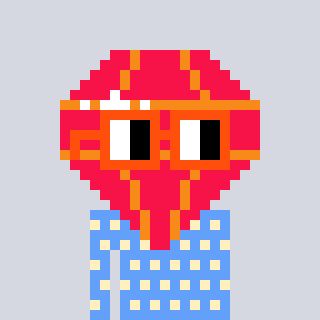
a pixel art character with square orange glasses, a red diamond-shaped head and a blue-colored body on a cool background